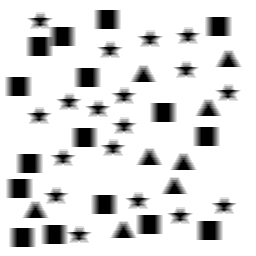
Squares: 16
Triangles: 8
Stars: 18
Total shapes: 42